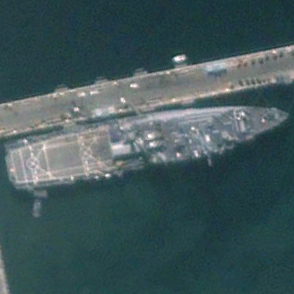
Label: combat